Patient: sex F, age 56
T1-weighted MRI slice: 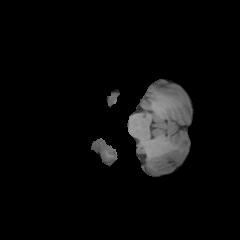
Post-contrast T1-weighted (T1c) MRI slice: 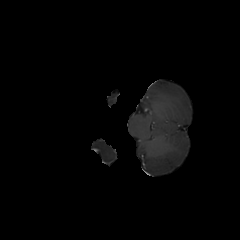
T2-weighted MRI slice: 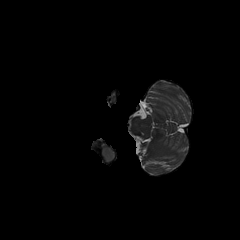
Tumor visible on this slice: no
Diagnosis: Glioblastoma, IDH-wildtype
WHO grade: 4